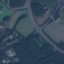
Land use / land cover: Highway